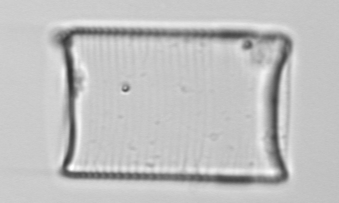
Label: Guinardia_flaccida